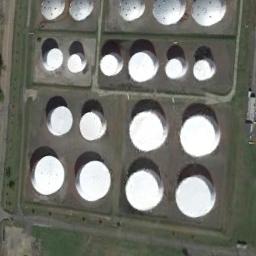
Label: storage_tank